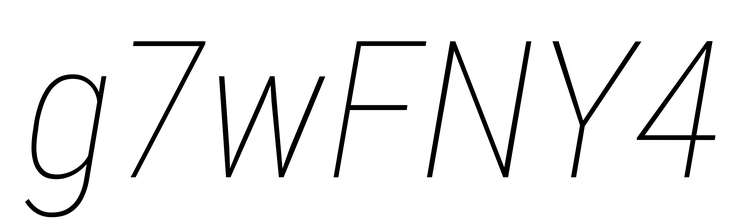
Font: Roboto-Italic_Condensed_Thin_Italic